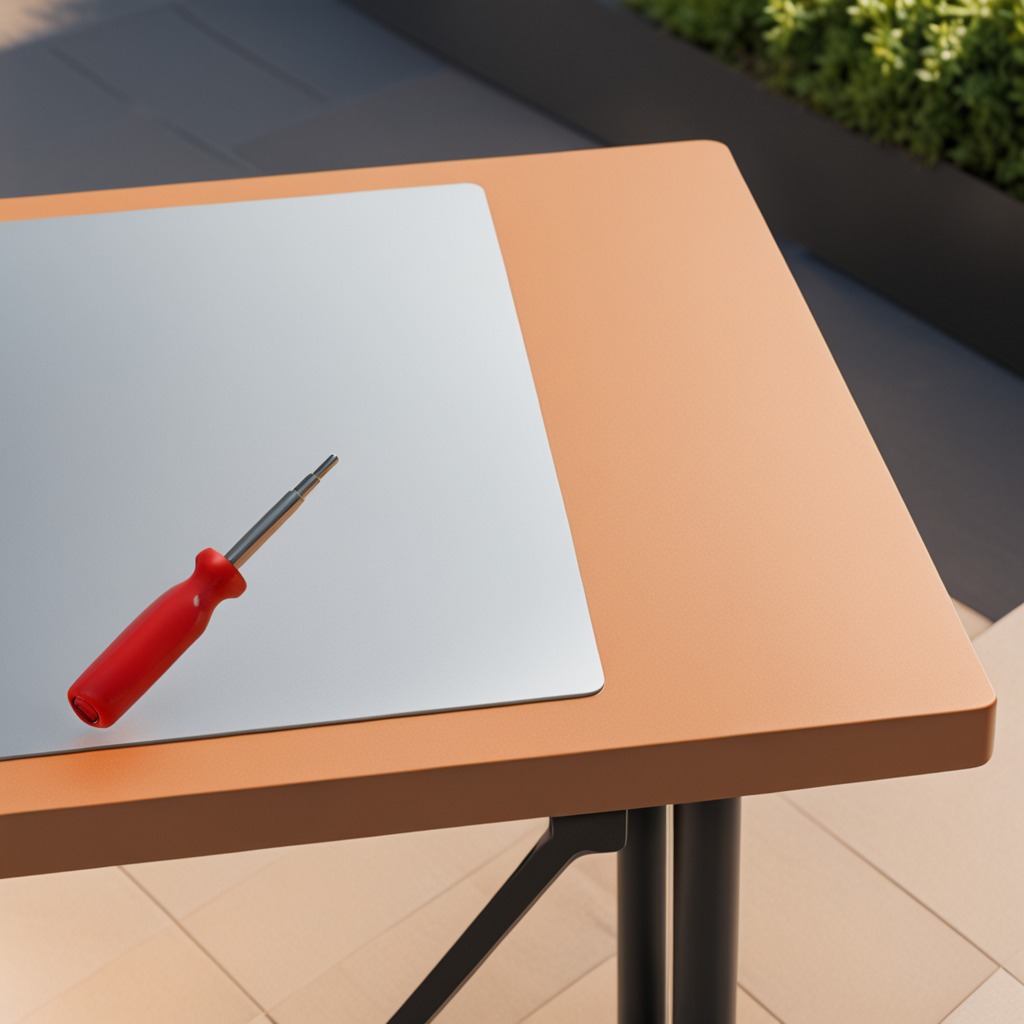
A screwdriver is lying on the table.